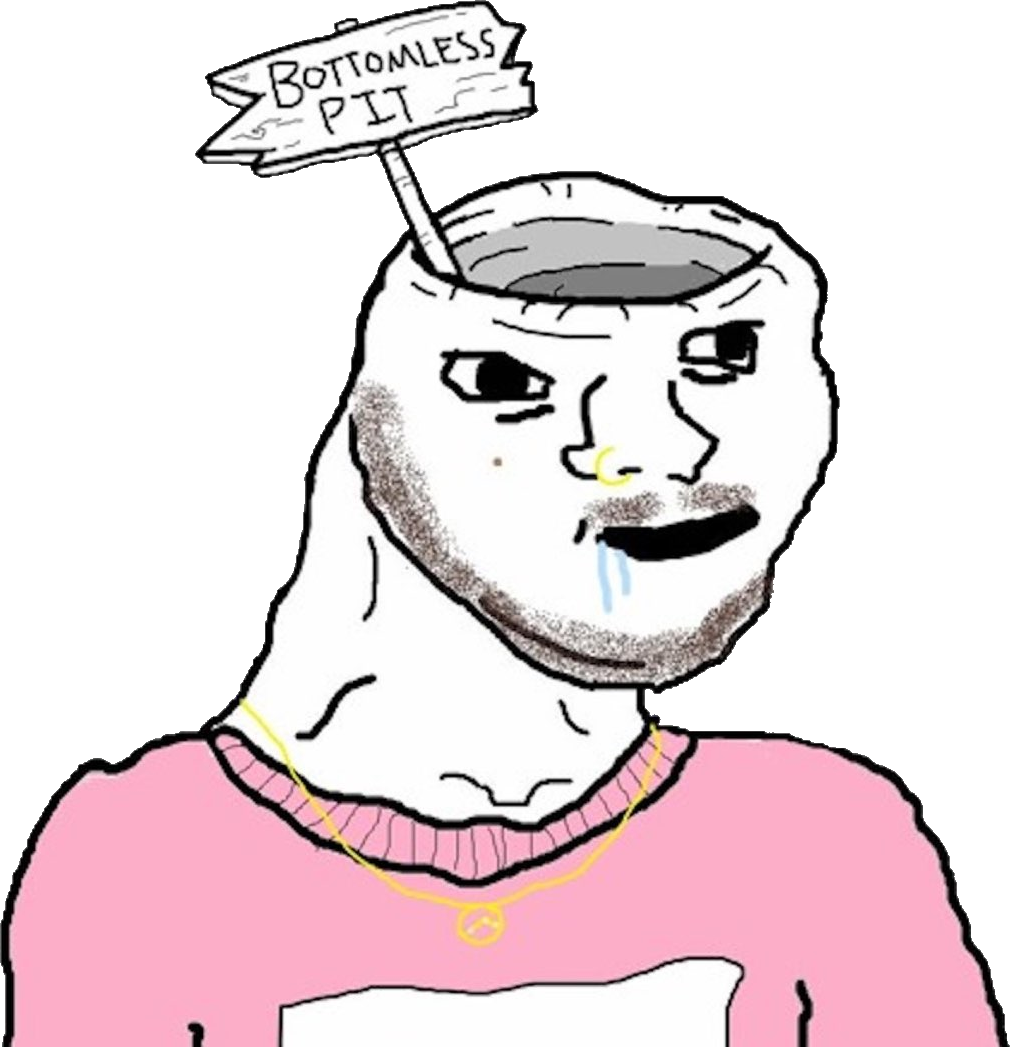
Label: 5_Brainlet